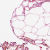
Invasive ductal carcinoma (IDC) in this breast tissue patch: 0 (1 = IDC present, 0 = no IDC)